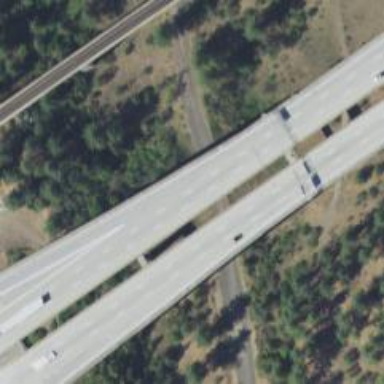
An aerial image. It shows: Beam bridge on motorway.